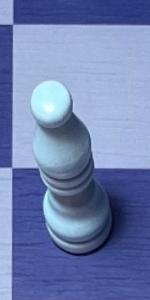
Label: Bishop_White